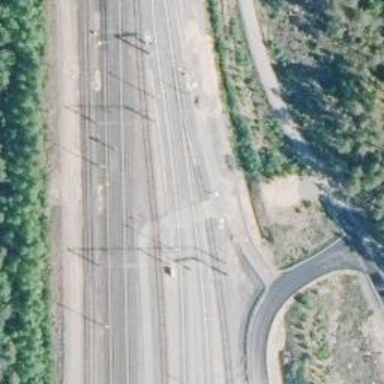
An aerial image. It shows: Level crossing with saltire marking.